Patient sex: M
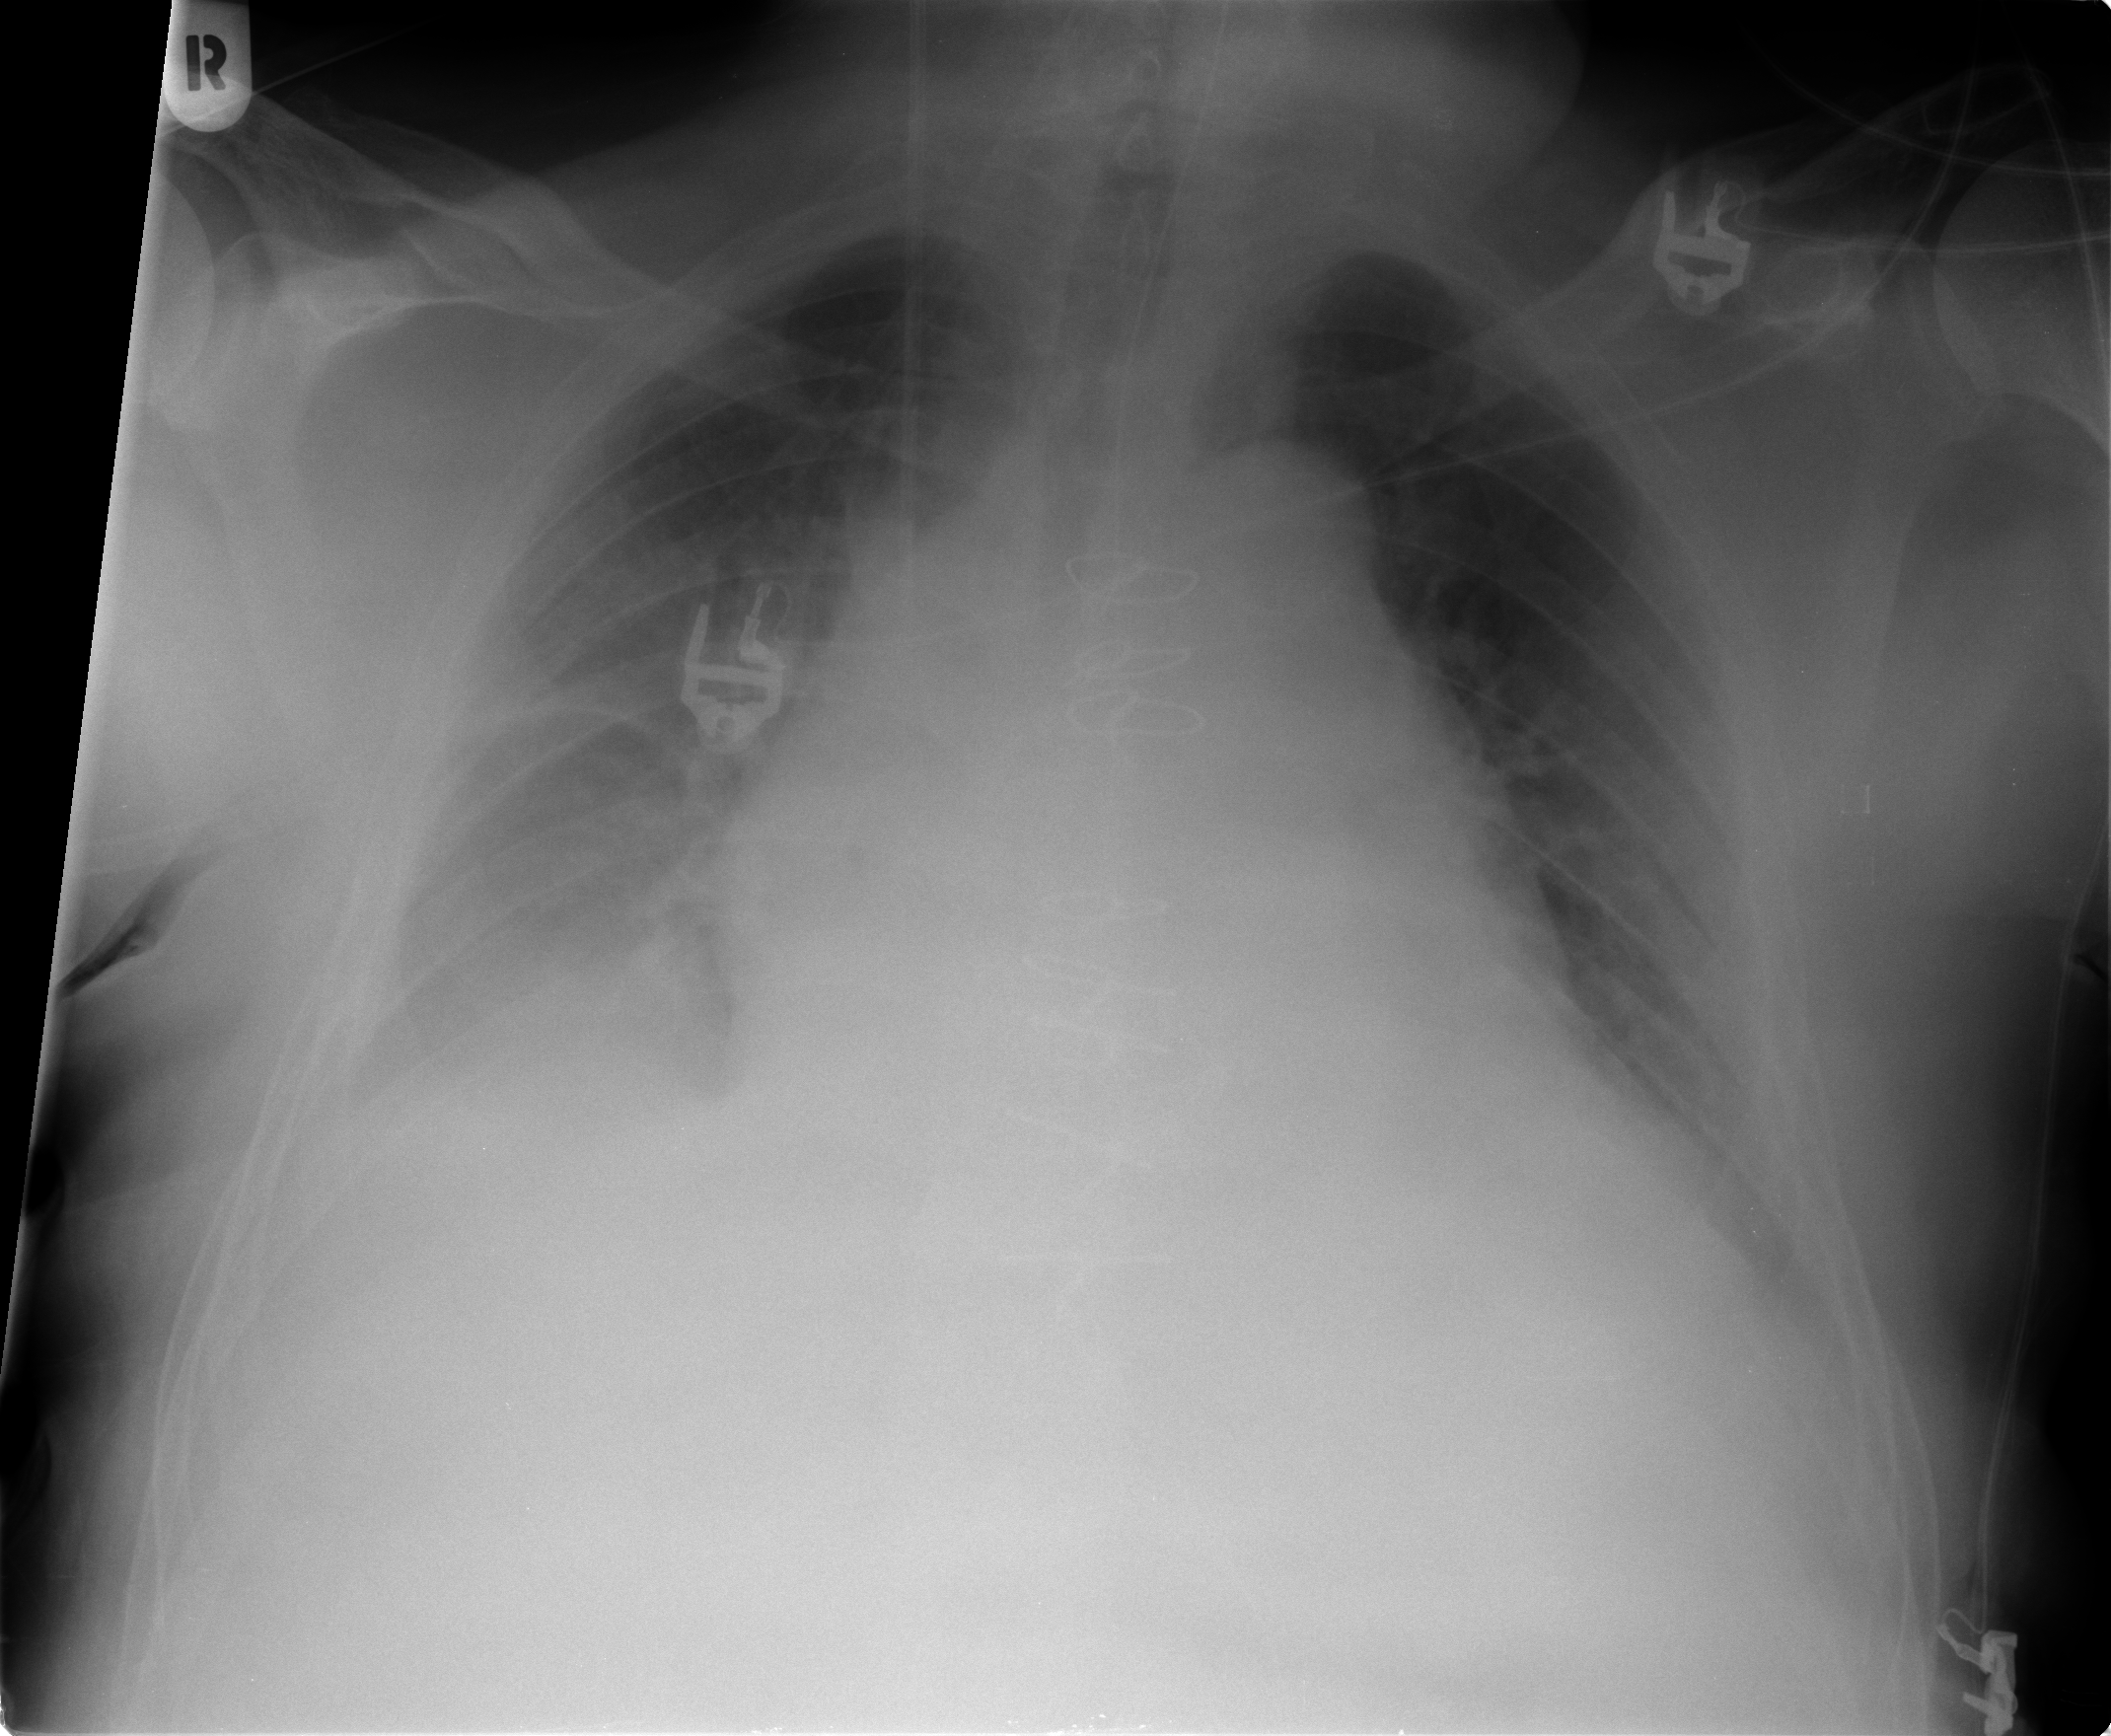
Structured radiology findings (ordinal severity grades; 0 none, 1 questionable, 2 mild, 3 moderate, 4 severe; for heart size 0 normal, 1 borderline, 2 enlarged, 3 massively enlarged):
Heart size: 2
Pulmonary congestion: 2
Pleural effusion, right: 3
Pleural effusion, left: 2
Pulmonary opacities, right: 0
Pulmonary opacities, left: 0
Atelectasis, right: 2
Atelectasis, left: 2